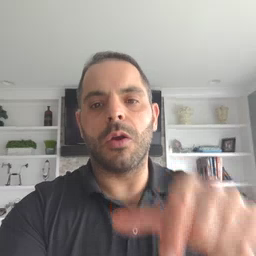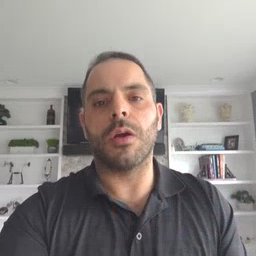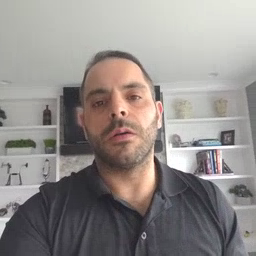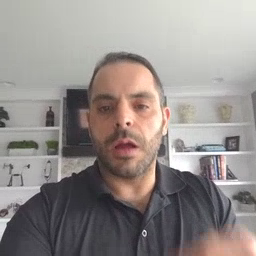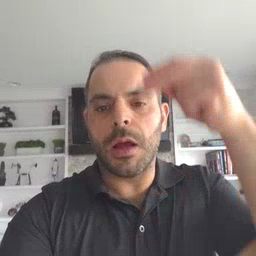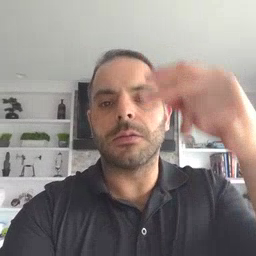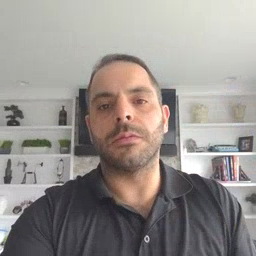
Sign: high